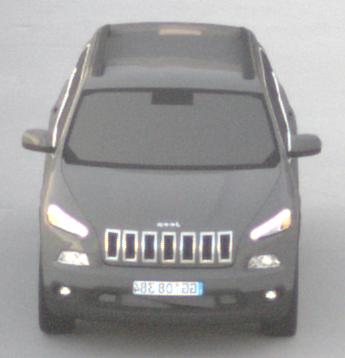
Make: Jeep
Model: Cherokee 3.2 V6 Pentastar
Detailed model: Cherokee (KL)
Model produced from: 2014/07
Model produced until: 2015/07
Doors: 5
Color: gray
Road condition: dry road
Daytime: sunrise or sunset
Contrast: low contrast